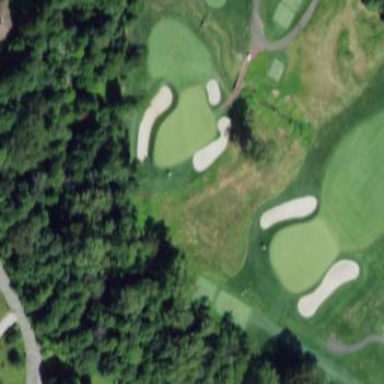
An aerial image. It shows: Rough area on grassy golf course.